Field crop: maize
Growth stage: 2
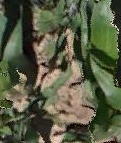
Species: maize